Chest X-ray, AP view. Patient: 25 years old, sex M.
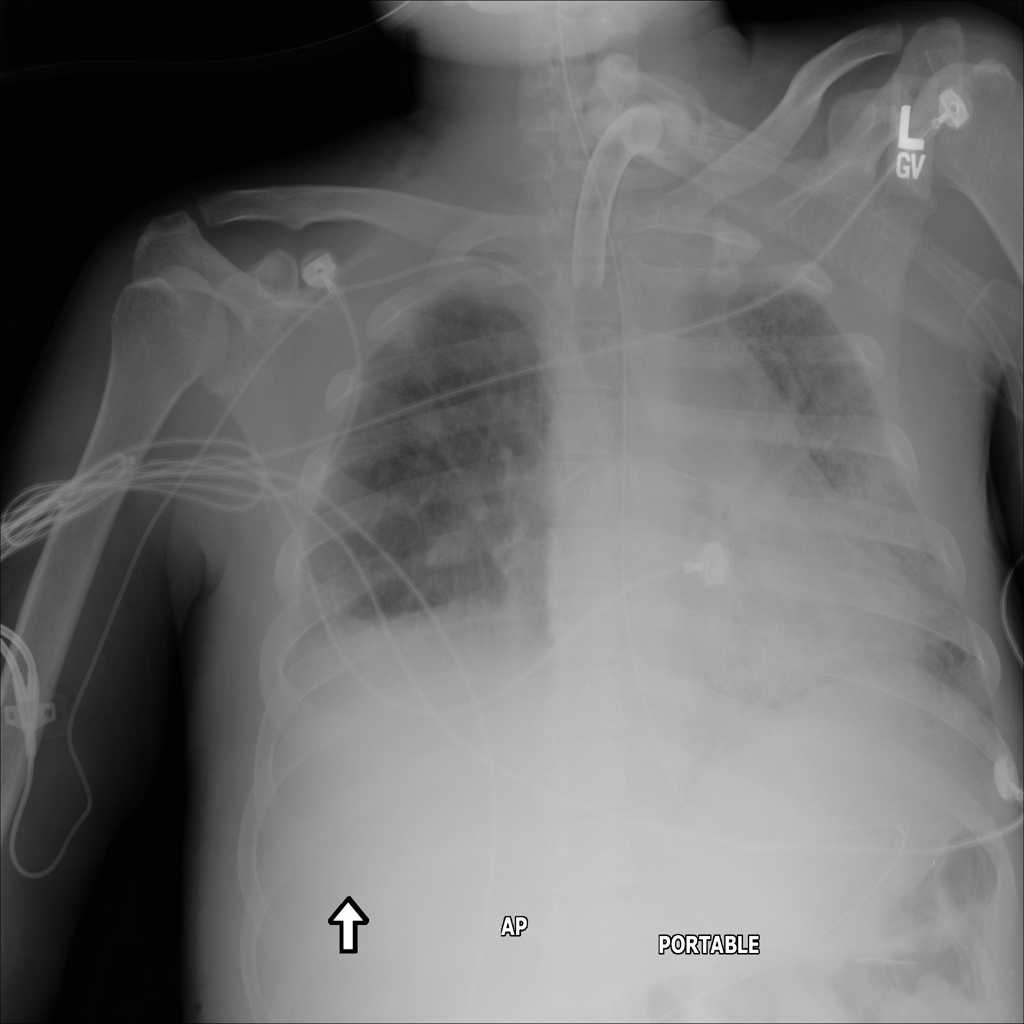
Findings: Infiltration